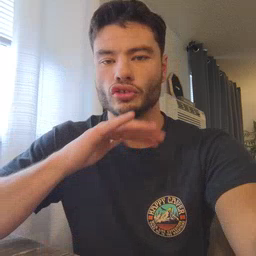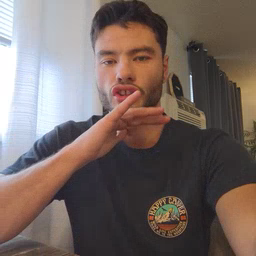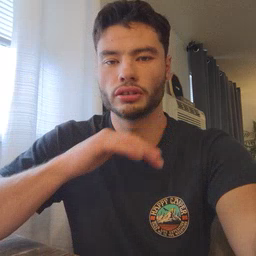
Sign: dirty